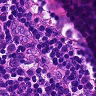
Metastatic tissue present: no